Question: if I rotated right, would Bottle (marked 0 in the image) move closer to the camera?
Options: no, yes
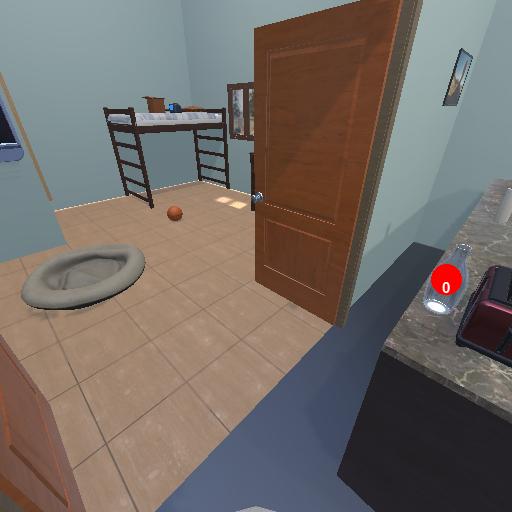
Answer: no